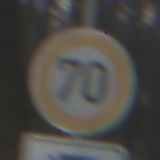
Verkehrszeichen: Geschwindigkeit70
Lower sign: MehrspurigeFahrzeuge2
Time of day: SunriseSunset
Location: Outdoor (Nature)
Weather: Clear
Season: Winter
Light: Natural